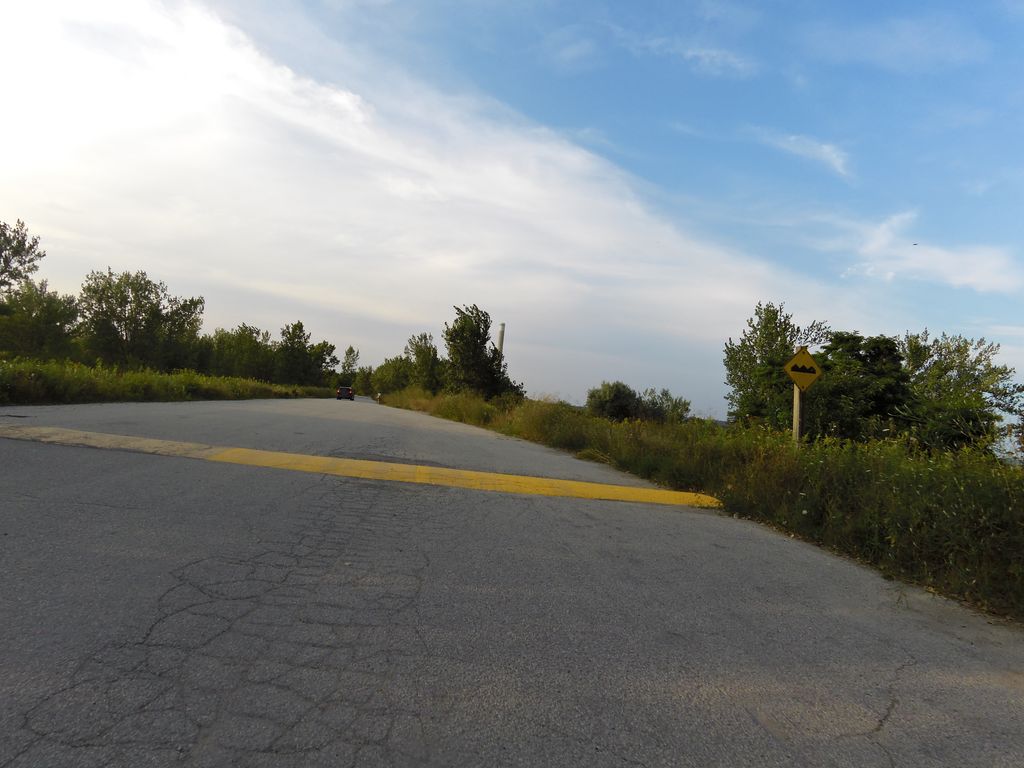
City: toronto